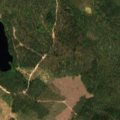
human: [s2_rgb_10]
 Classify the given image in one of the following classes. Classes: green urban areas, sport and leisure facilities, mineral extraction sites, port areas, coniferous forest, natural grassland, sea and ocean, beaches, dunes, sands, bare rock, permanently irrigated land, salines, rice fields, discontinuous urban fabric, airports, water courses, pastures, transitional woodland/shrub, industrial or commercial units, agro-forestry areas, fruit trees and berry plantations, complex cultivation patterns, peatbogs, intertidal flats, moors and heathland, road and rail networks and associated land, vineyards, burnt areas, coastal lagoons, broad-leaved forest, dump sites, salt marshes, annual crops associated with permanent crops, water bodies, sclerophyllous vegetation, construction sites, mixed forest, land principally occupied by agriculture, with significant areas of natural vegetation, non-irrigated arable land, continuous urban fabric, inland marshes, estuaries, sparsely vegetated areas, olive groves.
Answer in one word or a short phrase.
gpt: coniferous forest, transitional woodland/shrub, water bodies